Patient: sex F, age 41
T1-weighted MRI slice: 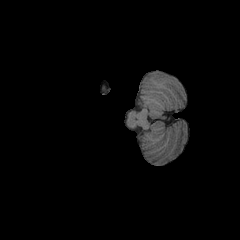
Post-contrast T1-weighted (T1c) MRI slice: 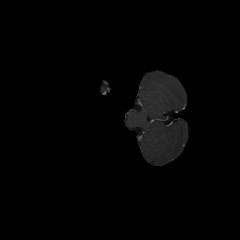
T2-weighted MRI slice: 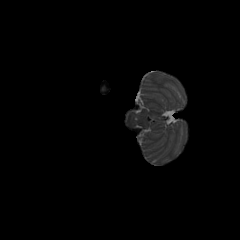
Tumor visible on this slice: no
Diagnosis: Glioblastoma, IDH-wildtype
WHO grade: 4